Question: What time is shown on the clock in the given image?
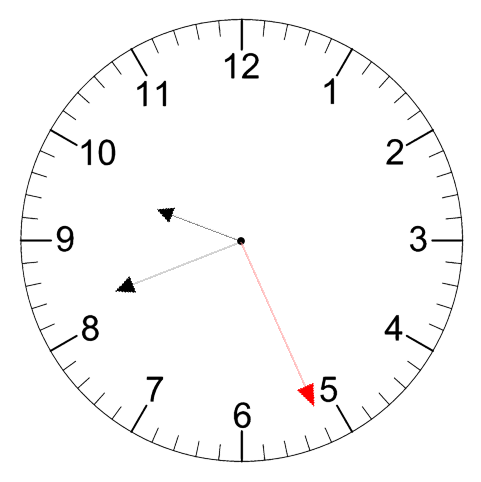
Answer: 09:41:26